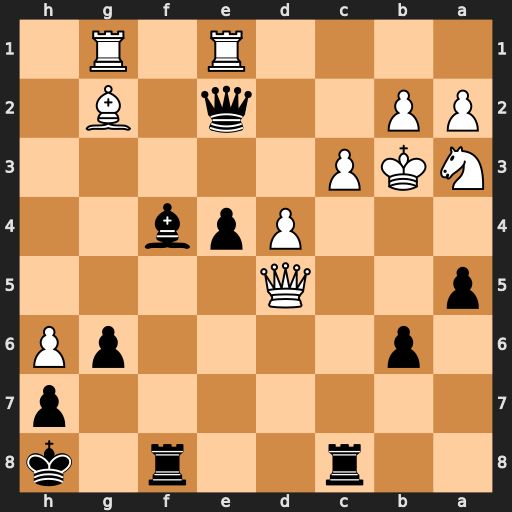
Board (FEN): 2r2r1k/7p/1p4pP/p2Q4/3Ppb2/NKP5/PP2q1B1/4R1R1
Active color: b
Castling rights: -
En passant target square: -
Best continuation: a4+ Kxa4 Qxb2 Bxe4 Qxc3